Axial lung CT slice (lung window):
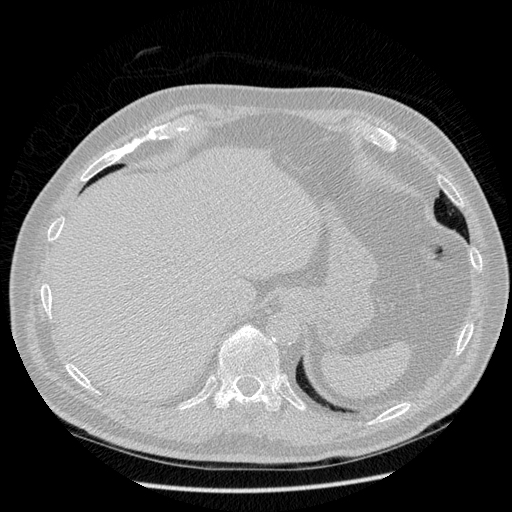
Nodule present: no